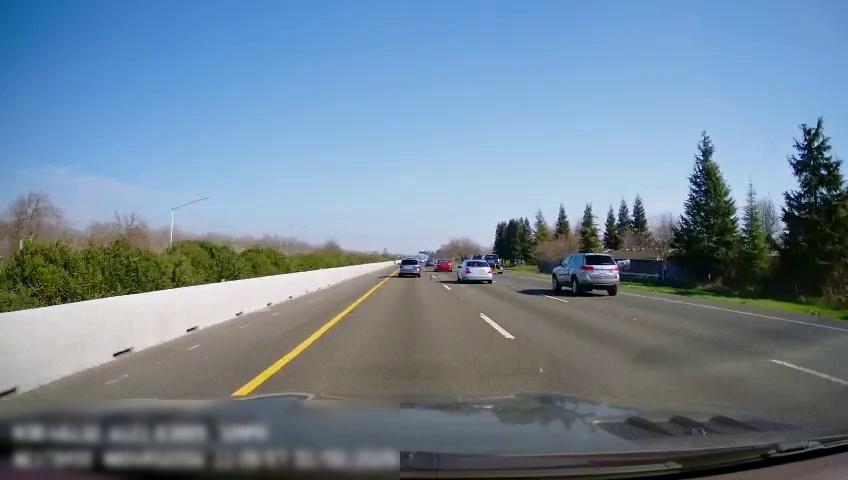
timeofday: Day
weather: Sunny
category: Drivable Space
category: Vehicles | SUV
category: Vehicles | Car
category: Vehicles | Car
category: Vehicles | SUV
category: Vehicles | Other LV
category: Vehicles | Car
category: Lanes | Current Lane
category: Lanes | Current Lane
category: Lanes | Alternate Lane
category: Lanes | Alternate Lane